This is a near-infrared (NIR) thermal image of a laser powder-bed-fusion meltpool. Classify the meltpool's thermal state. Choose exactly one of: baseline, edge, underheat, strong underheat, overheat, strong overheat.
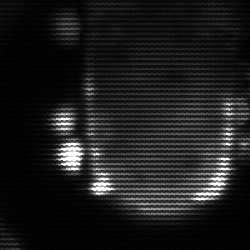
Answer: baseline